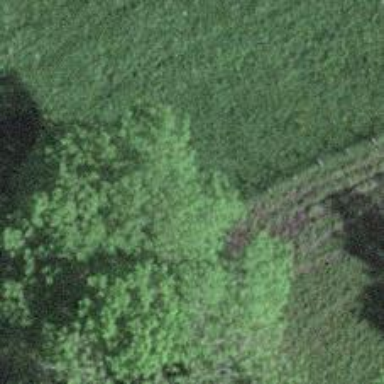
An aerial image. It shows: Agricultural area with deciduous broadleaved trees.